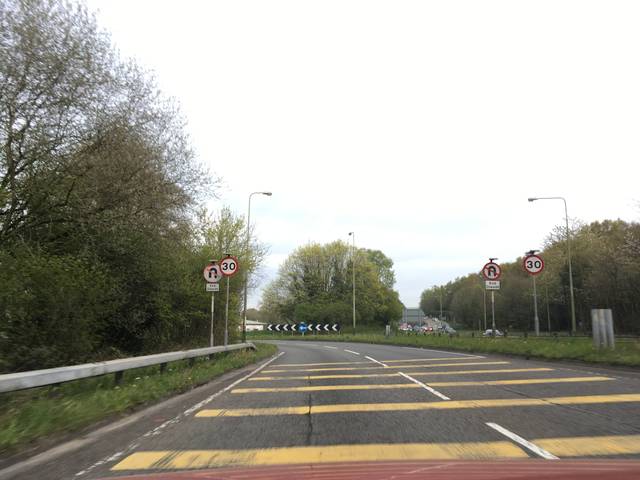
Region: United Kingdom
Coordinates: 51.601, -3.095